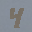
Label: 4